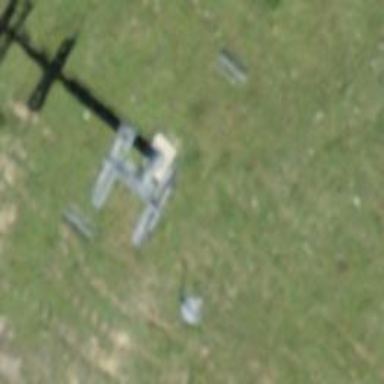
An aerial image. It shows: Pylon used for aerialway.